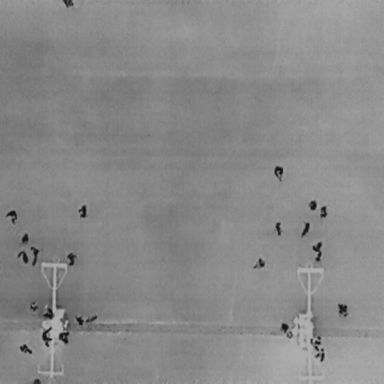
There are 25 People in the infrared image.